Question: I want to have a textview with different appearance (underline only to be exact) Can someone help how can I achieve this. I'm doing it in xamarin android.

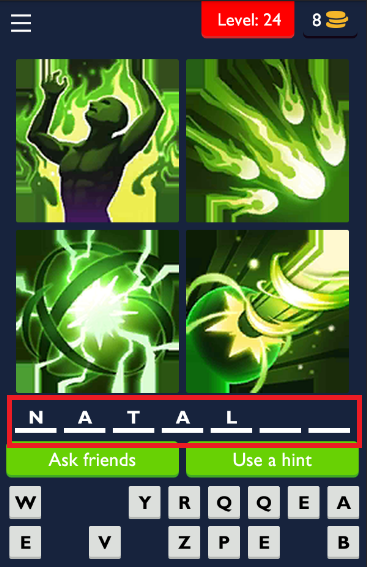
Answer: You can use 'shape' to draw a line .
And you can change 'android:width' and 'android:height' .
'''
<?xml version="1.0" encoding="utf-8"?>
<shape xmlns:android="http://schemas.android.com/apk/res/android"
android:shape="rectangle">
<solid android:color="@android:color/white" />
<padding android:top="10dp" />
<size
android:width="60dp"
android:height="10dp" />
</shape>
'''
'''
editText = (EditText) findViewById(R.id.et);
editText.setCompoundDrawablesRelativeWithIntrinsicBounds(0, 0, 0, R.drawable.shape_line);
'''
'EditText''android:background="@null"'
'''
<EditText
android:id="@+id/et"
android:layout_width="wrap_content"
android:layout_height="wrap_content"
android:layout_centerInParent="true"
android:background="@null"
android:gravity="center"
android:text="N"
android:textColor="@android:color/white" />
'''
<URL>